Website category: auto
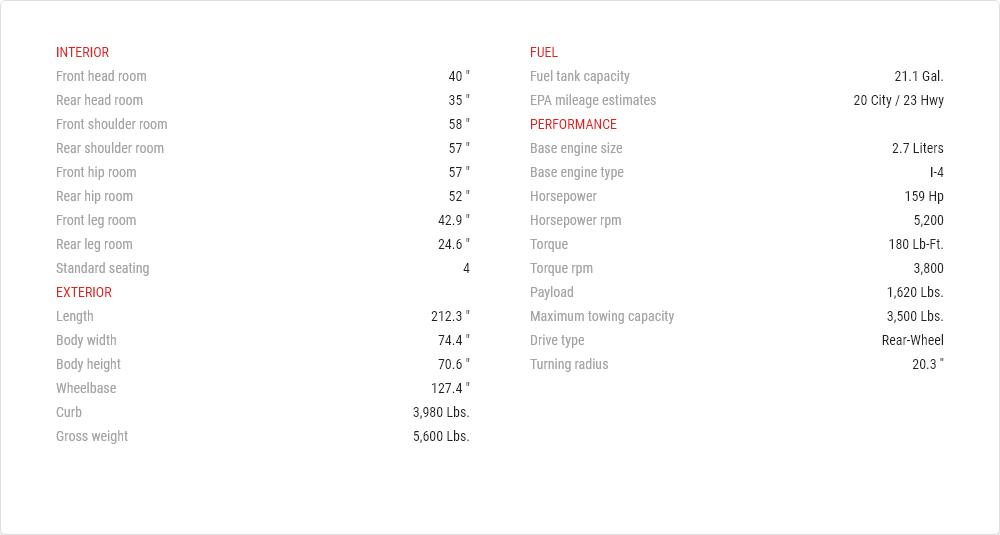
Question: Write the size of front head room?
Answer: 40 "

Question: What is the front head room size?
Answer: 40 "

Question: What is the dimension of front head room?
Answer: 40 "

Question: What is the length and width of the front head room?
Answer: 40 "

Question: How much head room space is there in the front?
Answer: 40 "

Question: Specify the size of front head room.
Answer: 40 "

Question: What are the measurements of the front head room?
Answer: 40 "

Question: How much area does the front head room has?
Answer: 40 "

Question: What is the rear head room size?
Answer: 35 "

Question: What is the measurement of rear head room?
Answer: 35 "

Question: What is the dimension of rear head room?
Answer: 35 "

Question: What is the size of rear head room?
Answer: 35 "

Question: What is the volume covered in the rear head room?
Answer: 35 "

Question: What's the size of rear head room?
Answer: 35 "

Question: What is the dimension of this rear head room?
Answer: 35 "

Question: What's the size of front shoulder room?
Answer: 58 "

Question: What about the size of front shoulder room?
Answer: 58 "

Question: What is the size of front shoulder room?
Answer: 58 "

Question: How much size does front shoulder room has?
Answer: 58 "

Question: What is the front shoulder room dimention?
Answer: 58 "

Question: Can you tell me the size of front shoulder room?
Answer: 58 "

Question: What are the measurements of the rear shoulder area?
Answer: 57 "

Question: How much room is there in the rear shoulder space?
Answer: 57 "

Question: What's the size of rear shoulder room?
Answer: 57 "

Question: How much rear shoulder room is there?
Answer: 57 "

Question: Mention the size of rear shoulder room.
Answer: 57 "

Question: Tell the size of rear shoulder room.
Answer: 57 "

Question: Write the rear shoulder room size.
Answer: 57 "

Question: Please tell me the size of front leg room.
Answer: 42.9 "

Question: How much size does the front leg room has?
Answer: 42.9 "

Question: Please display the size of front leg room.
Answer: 42.9 "

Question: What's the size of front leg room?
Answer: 42.9 "

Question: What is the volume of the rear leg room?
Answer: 24.6 "

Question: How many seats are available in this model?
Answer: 4

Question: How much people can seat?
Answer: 4

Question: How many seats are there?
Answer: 4

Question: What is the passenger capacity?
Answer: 4

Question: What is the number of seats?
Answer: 4

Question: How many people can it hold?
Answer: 4

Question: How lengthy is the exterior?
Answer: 212.3 "

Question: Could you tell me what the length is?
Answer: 212.3 "

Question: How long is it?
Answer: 212.3 "

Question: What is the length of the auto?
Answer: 212.3 "

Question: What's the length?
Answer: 212.3 "

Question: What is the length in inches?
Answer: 212.3 "

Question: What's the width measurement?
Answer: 74.4 "

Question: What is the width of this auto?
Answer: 74.4 "

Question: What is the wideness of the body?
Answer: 74.4 "

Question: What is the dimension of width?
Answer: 74.4 "

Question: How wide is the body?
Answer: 74.4 "

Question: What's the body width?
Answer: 74.4 "

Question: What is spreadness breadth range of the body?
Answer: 74.4 "

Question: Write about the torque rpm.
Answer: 3,800

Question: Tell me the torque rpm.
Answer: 3,800

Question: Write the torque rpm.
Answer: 3,800

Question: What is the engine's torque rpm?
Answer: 3,800

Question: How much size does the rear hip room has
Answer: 52 "

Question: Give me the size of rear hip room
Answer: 52 "

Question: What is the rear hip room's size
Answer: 52 "

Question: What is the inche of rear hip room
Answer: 52 "

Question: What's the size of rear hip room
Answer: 52 "

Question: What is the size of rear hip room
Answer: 52 "

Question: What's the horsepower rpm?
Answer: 5,200

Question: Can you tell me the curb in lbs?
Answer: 3,980 lbs.